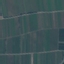
Land use / land cover class: PermanentCrop